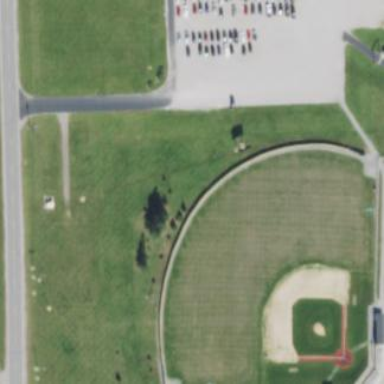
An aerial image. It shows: Baseball pitch for leisure and sports activities.